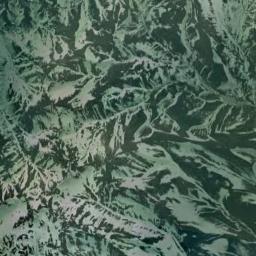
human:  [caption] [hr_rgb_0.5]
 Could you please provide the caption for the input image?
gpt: The snowberg is covered with snow and ice .

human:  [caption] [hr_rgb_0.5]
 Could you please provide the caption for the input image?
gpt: The white snow on the snow-capped mountains is veined .

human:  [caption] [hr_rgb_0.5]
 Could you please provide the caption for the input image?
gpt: The snowberg is covered with snow .

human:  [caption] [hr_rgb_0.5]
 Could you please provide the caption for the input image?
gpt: The snow berg is consist of bare land and white snow .

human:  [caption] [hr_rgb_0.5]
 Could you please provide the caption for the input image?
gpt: There are much snow and some bare land on the snowberg .